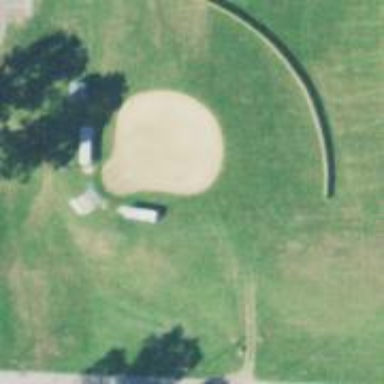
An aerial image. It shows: Baseball pitch for leisure land.